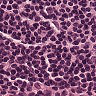
Metastatic tissue present: no